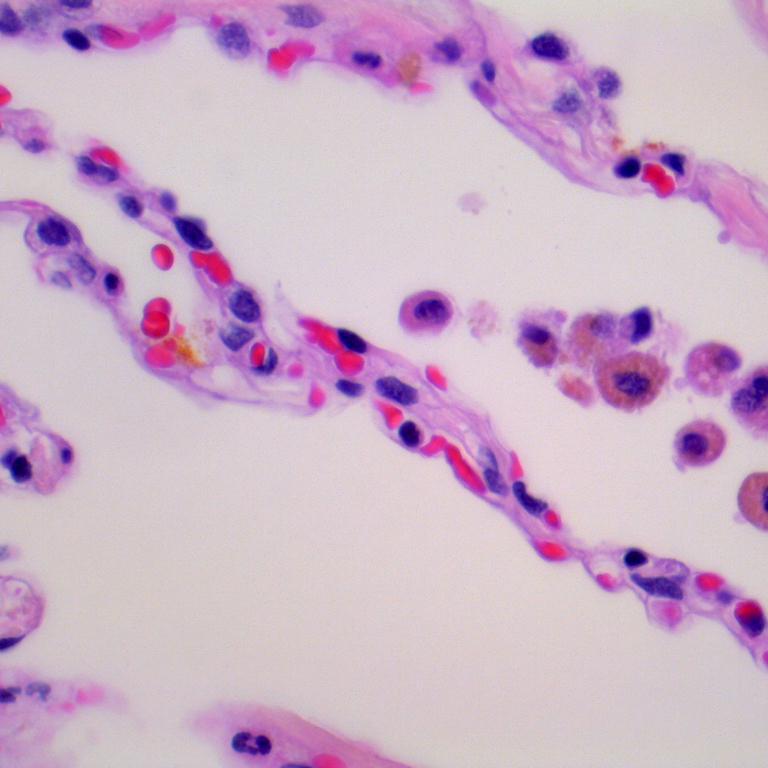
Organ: lung
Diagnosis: benign